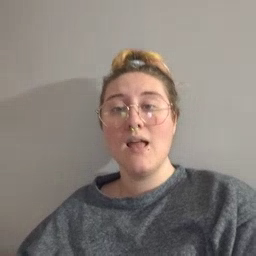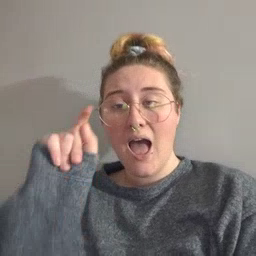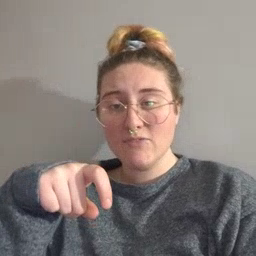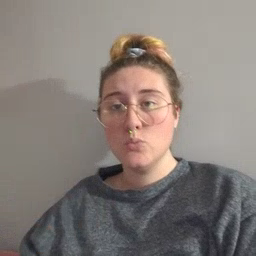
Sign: haveto